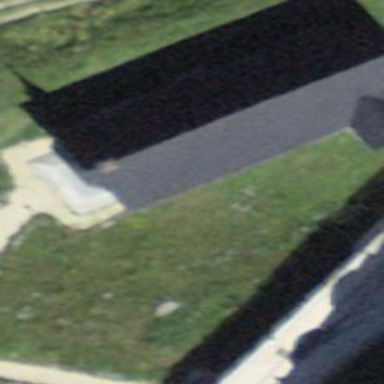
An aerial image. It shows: Building that serves as place of worship.